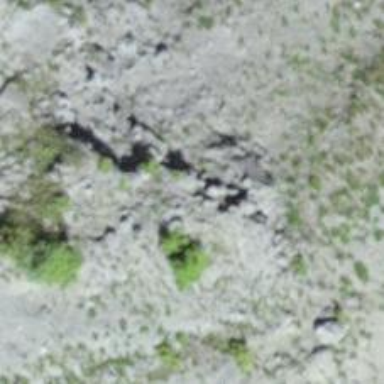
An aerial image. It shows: Natural cliff.